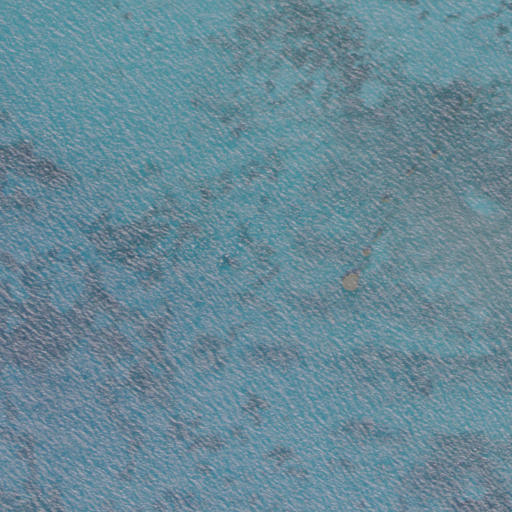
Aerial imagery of bar in Florida named Delta Shoal containing open water and unknown